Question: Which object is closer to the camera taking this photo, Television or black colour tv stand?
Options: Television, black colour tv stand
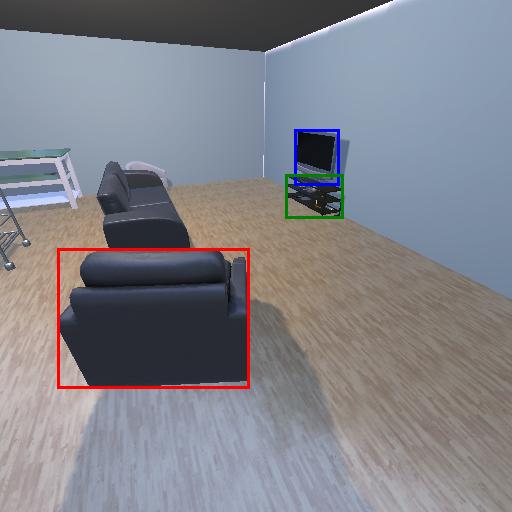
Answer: Television